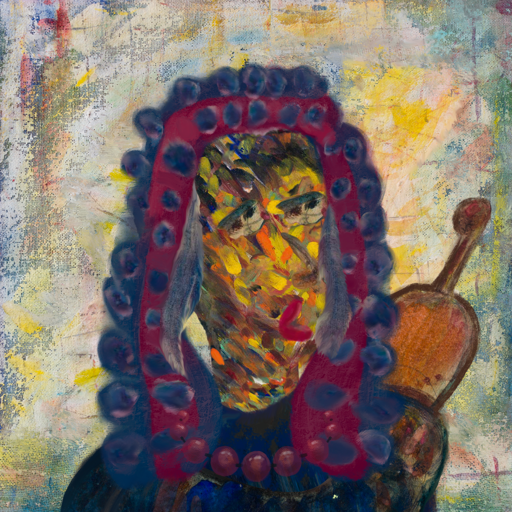
Background: Irani, Head And Neck Side: An_Impression, Face Side: Pipe, Bust: Pipe, Hair Side: Hill_Girl, Head Accessory: Blank, Second Necklace: Blank, Necklace: Irani_2, Baby: Blank